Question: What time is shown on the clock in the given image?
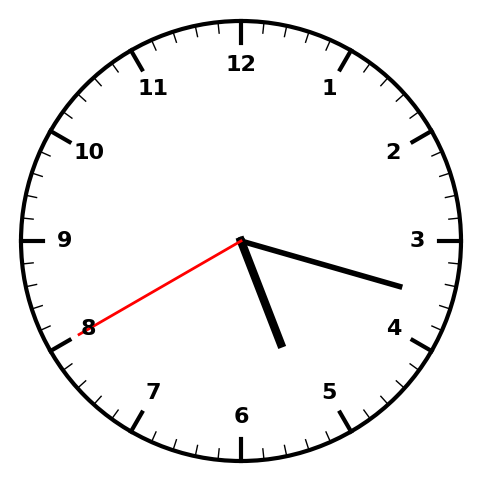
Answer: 05:17:40